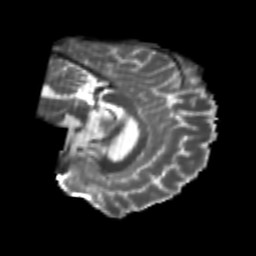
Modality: T2w
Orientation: sagittal
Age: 24
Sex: male
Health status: healthy
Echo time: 0.074 s